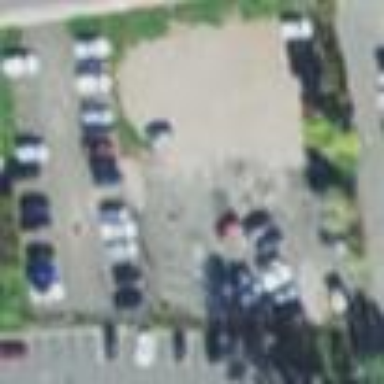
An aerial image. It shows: Parking area.